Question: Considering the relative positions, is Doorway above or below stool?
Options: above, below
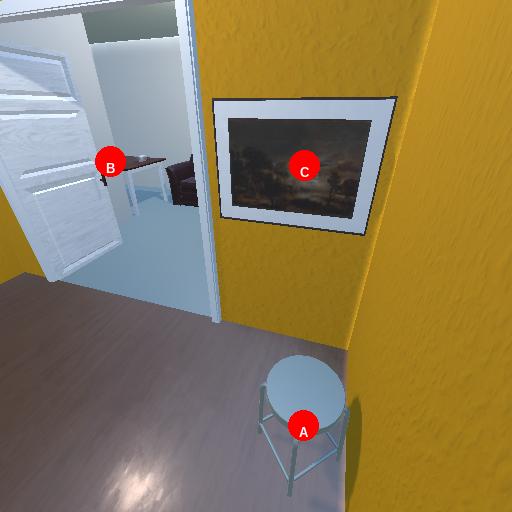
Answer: above